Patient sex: M
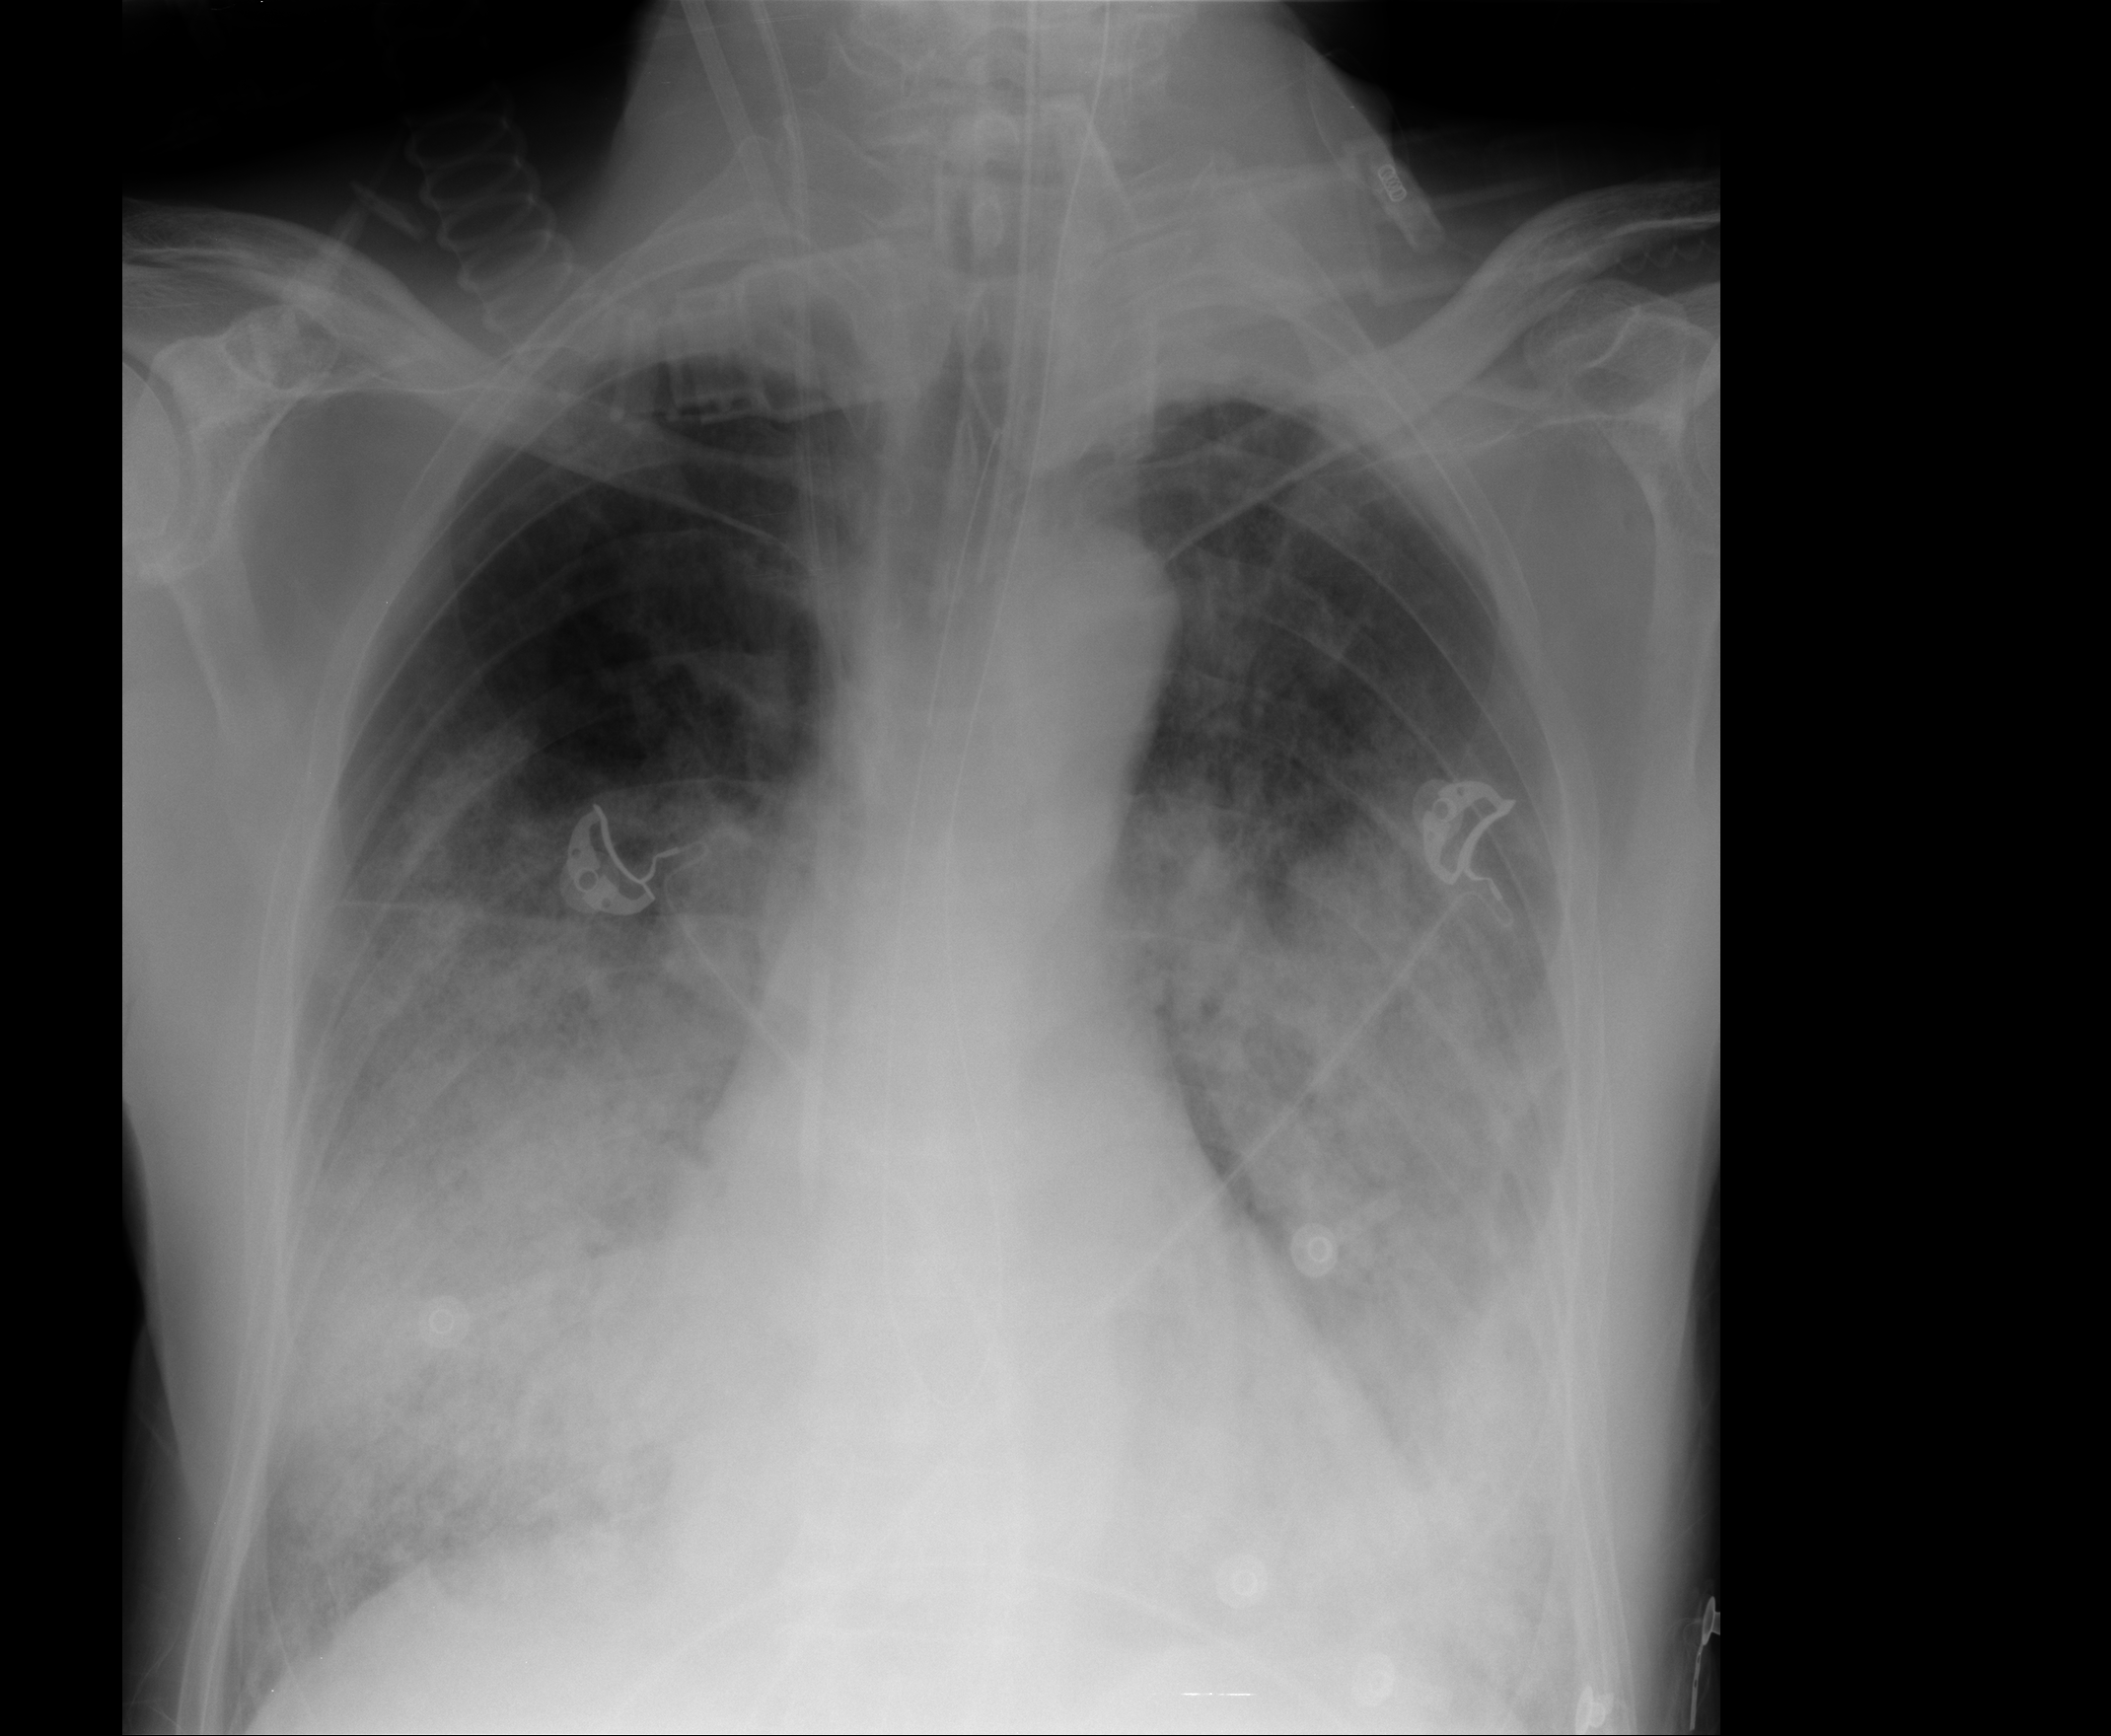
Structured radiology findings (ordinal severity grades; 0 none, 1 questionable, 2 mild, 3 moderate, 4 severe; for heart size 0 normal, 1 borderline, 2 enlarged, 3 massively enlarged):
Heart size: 0
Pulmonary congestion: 1
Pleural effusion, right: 1
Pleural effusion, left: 2
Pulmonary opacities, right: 3
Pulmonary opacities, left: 3
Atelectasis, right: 1
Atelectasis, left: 1